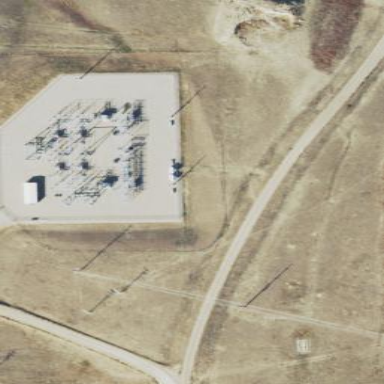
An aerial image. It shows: Distribution level power substation.